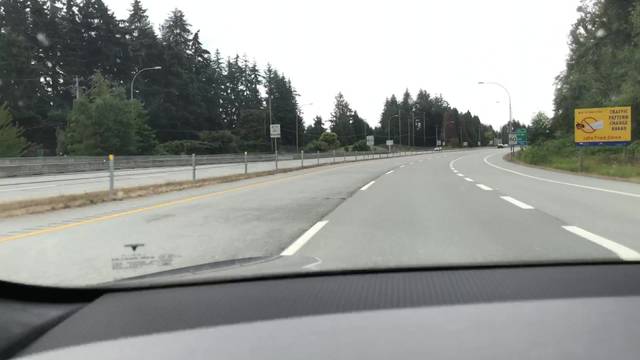
Region: Canada
Coordinates: 49.014, -122.758